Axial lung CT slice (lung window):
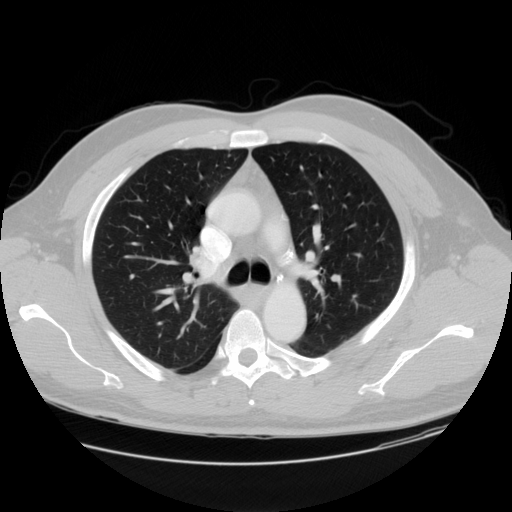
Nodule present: no